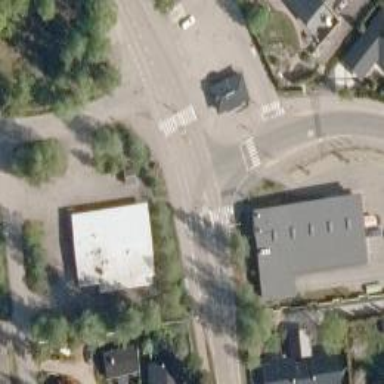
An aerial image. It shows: Crossing on asphalt cycleway.